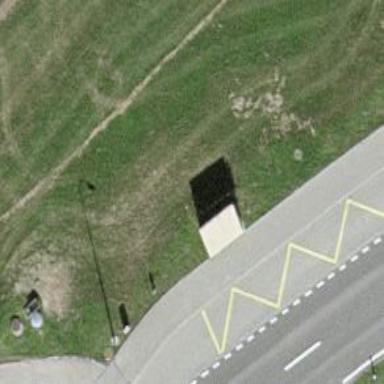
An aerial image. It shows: Bus stop with shelter. It is platform for public transport.